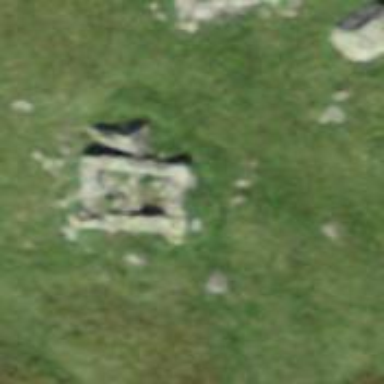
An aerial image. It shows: Ruins of historic building.